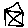
Label: house